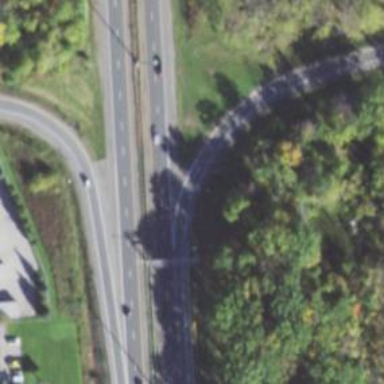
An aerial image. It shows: Overhead guidepost.